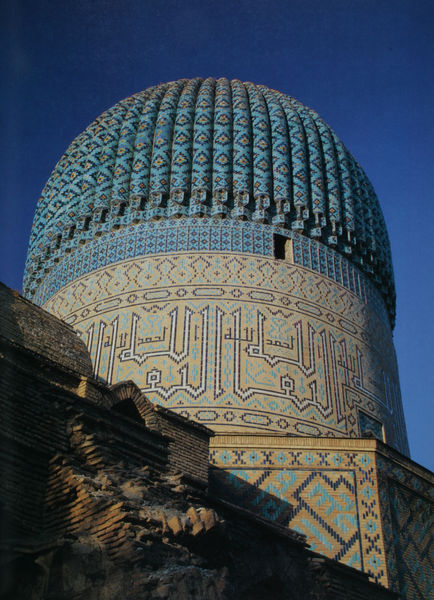
Titel: Kuppel des Gur-Emir-Mausoleums
Standort: Samarqand
Institution: Gur-Emir Mausoleum
Schlagwörter: berg, blau, dunkel, felsen, gestein, himmel, schatten, weiß, gelb, landschaft, ocker, ausschnitt, braun, fenster, grau, hell, licht, schwarz, türkis, zeichen, dach, gebäude, haus, rot, muster, ornament, wand, architektur, rahmen, sockel, stein, steine, kirche, sonne, gold, rund, turm, keramik, hellblau, himmelblau, schrift, fassade, fels, modern, wüste, mauer, ziegel, farbe, schichten, backstein, kuppel, dunkelblau, detail, symmetrie, inschrift, ornamente, verzierung, stufen, schriftzeichen, aufsicht, foto, fotografie, photographie, verfall, ruine, kreuz, moschee, orient, palast, mauerwerk, loch, fliesen, text, kugel, fliese, kachel, kacheln, mosaik, intarsie, photo, ornamental, kaputt, öffnung, arabisch, kreuze, backsteinmauer, farbfoto, mauern, sonnenschein, platten, tempel, arabien, islam, arabesk, aufnahme, bau, arabesken, mosaike, verse, verzierungen, verfallen, basilika, minarett, pixel, jaus, zentralbau, rundbau, kuppelbau, gotteshaus, tambour, kalligraphie, facetten, istanbul, tambourkuppel, turkis, koran, oriental, kufi, riffel, minaret, syrien, mosaiken, mosche, buchara, damaskus, kirche7, koppelbau, muqarnas, muslime, schriff, usbekistan, architekut, ornanemt, ruiine, moscheee, koranverse, koranvers, masjet, arabek, turkies, detaitl, zeiegel